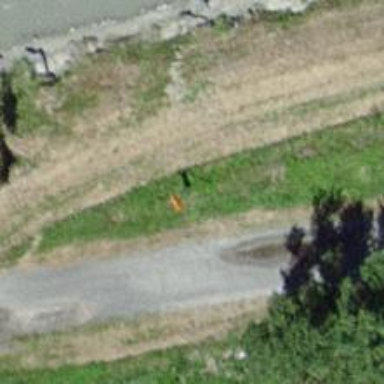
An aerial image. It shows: Pole supporting roof covering pipeline marker.